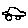
Label: car